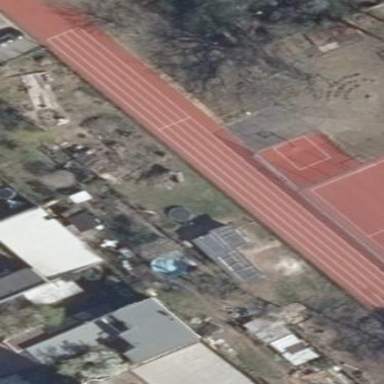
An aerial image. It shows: Athletics pitch with tartan surface for leisure sports.